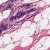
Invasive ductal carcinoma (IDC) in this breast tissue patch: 0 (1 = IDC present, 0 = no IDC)